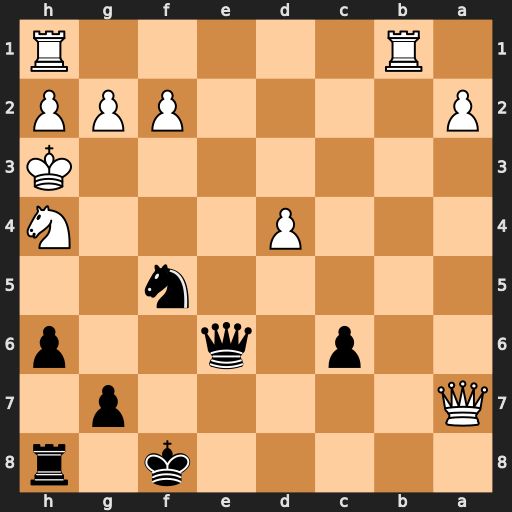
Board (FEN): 5k1r/Q5p1/2p1q2p/5n2/3P3N/7K/P4PPP/1R5R
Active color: b
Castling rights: -
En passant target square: -
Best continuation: Ne3+ Nf5 Qxf5+ Kg3 Qg4#